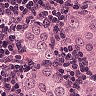
Metastatic tissue present: yes